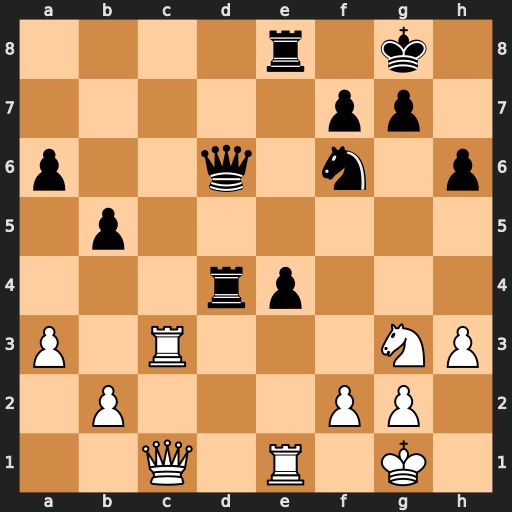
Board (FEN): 4r1k1/5pp1/p2q1n1p/1p6/3rp3/P1R3NP/1P3PP1/2Q1R1K1
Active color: w
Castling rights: -
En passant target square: -
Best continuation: Nf5 Qe5 Nxd4